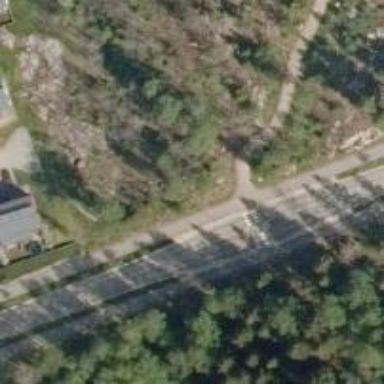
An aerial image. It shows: Asphalt cycleway.